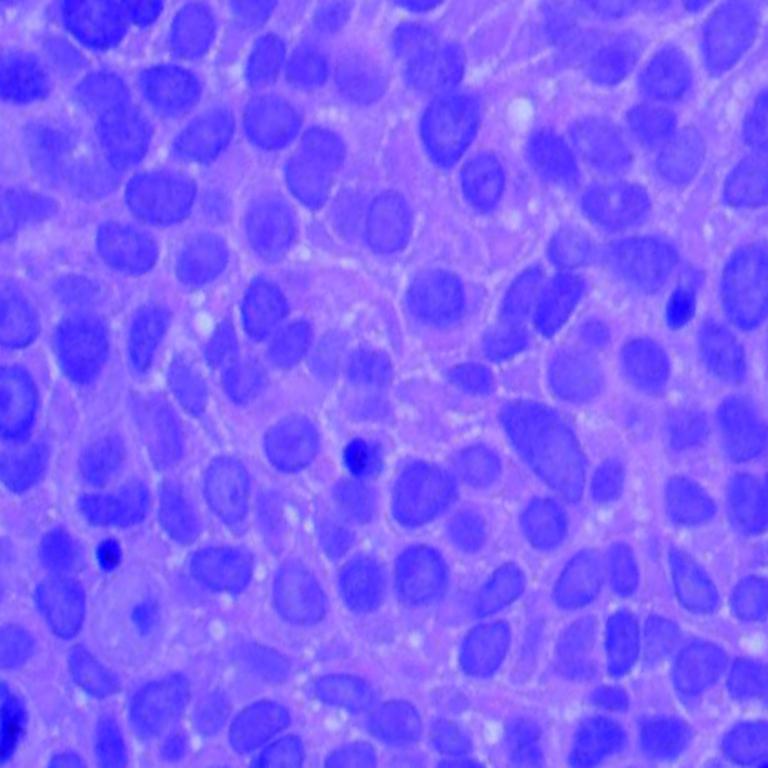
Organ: lung
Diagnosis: squamous carcinomas